Question: When I use table in reporting services 2008 and dragging fields into it,
it shows repeated records of column header, not values.
What's wrong here ?

Instead of displaying the field values in the output, it is displaying the field names
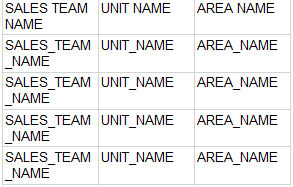
Answer: fields in dataset was calculated fields, it must be query fields